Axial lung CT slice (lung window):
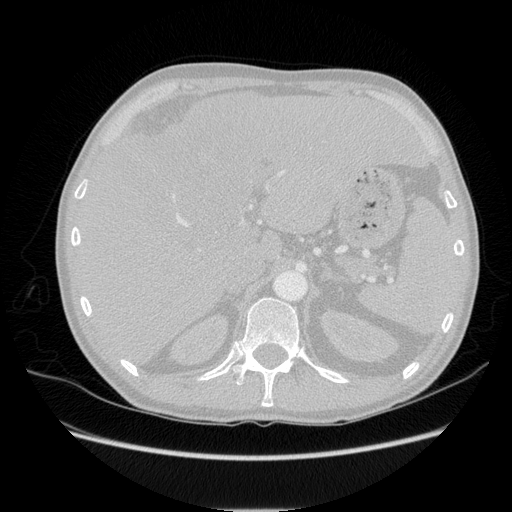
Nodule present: no